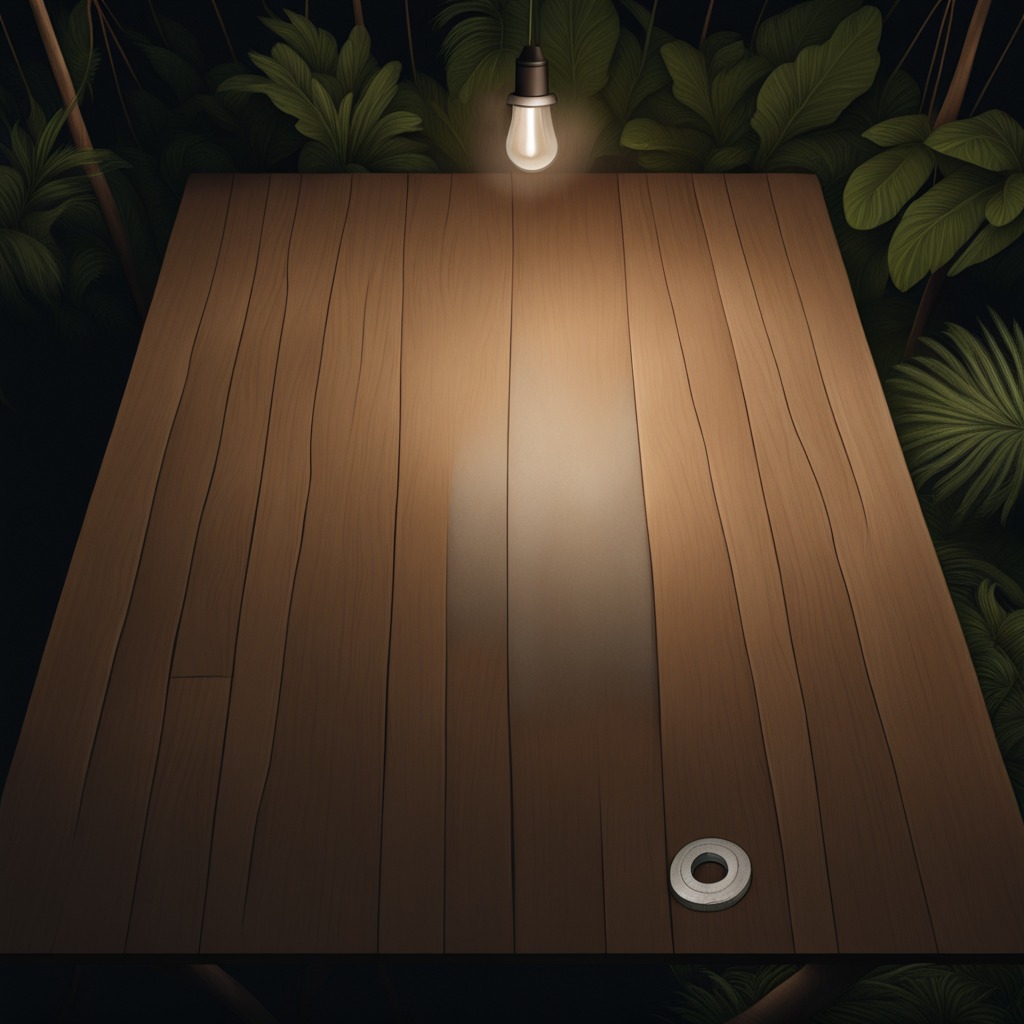
A flat metal washer lies on the wooden table inside a jungle field workshop tent at night.